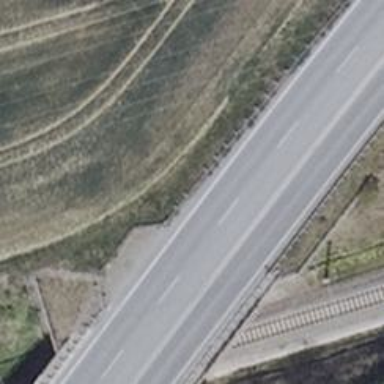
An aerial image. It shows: Asphalt bridge on trunk highway that is designated as motorroad.